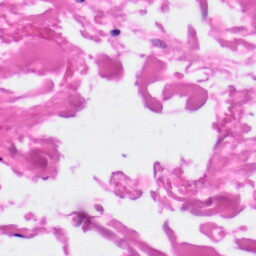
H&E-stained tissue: Skin